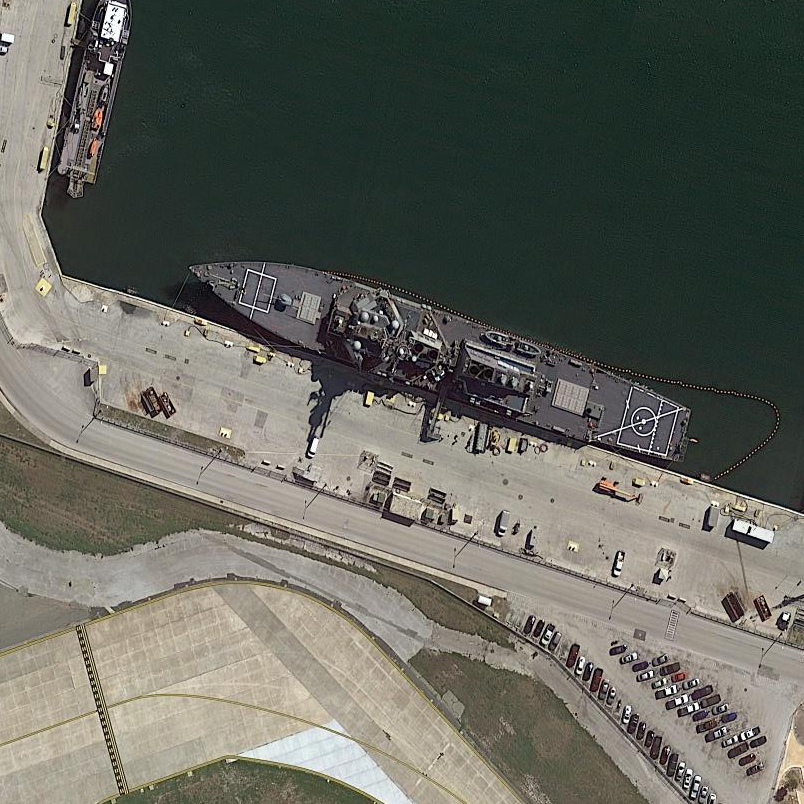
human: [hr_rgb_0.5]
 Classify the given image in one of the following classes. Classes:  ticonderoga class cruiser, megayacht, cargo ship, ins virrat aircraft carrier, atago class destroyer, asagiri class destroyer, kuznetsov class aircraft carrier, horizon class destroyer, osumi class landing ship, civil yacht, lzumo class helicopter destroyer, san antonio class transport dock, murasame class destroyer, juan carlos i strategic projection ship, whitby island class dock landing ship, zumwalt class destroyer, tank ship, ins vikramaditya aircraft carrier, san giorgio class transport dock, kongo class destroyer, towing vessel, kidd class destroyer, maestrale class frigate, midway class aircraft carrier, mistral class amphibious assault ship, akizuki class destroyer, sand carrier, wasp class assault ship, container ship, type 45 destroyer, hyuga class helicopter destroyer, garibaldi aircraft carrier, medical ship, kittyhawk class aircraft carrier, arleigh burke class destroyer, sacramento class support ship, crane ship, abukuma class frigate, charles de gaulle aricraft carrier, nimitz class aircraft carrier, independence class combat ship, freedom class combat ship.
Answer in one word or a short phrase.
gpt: Arleigh Burke class destroyer